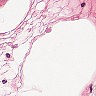
Metastatic tissue present: no